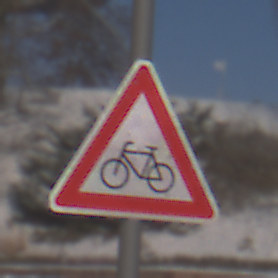
Verkehrszeichen: RadverkehrRechts
Umgebung: Outdoor, Nature
Tageszeit: MorningAfternoon
Wetter: PartlyCloudy
Licht: Natural
Jahreszeit: Winter
Kontrast: HighContrast